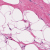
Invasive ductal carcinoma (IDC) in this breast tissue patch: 0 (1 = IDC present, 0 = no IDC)